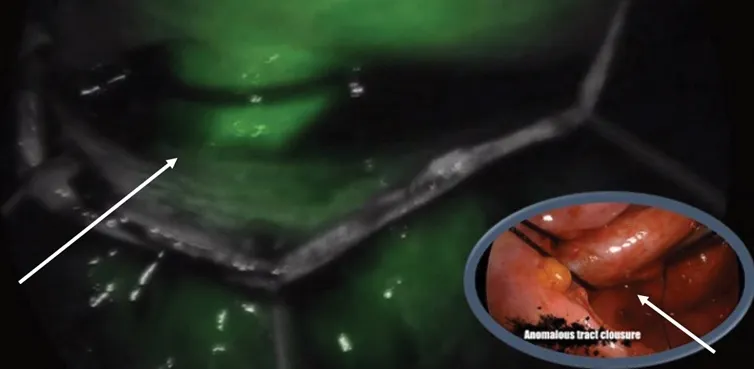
Aortocoronary fistula ligation. The image shows vascular permeability of the fistula, clearly demonstrated with the uptake of indocyanine green through it.
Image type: ophthalmic_imaging (ophthalmic_angiography)